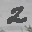
Label: 2